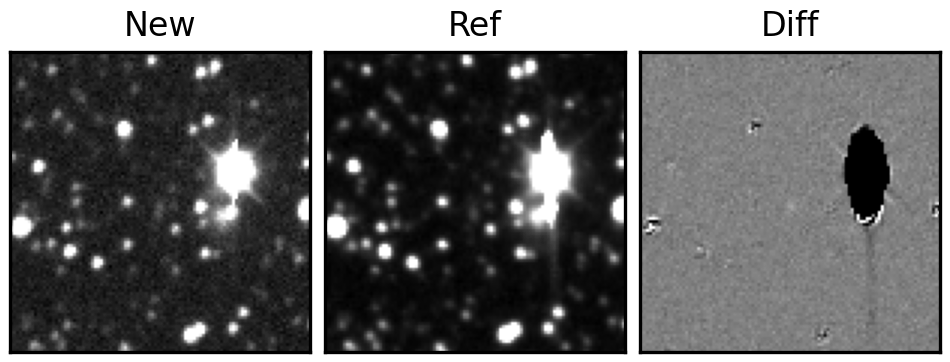
Label: real